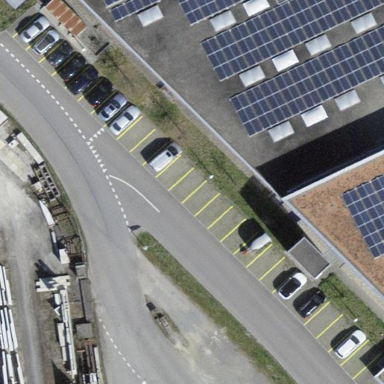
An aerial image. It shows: Parking area with surface.